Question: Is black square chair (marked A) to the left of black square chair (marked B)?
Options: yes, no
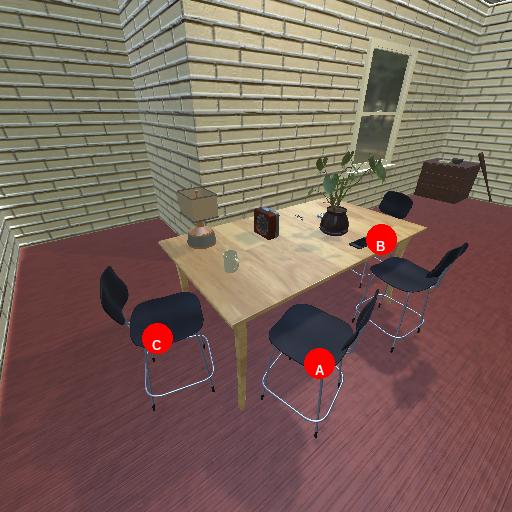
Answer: yes